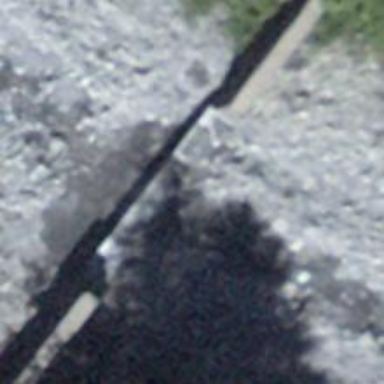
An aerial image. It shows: Check dam along waterway with retaining wall.